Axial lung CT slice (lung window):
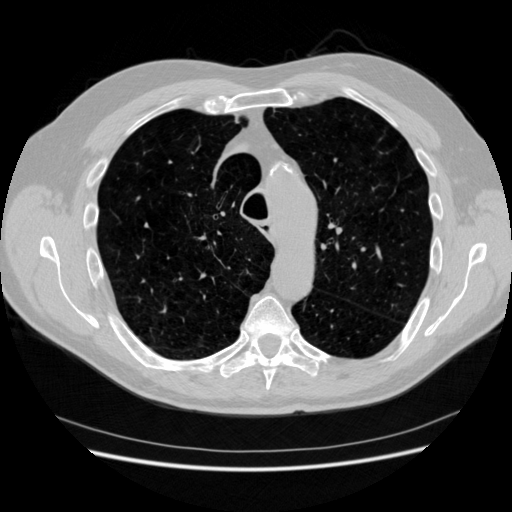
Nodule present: no